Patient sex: M
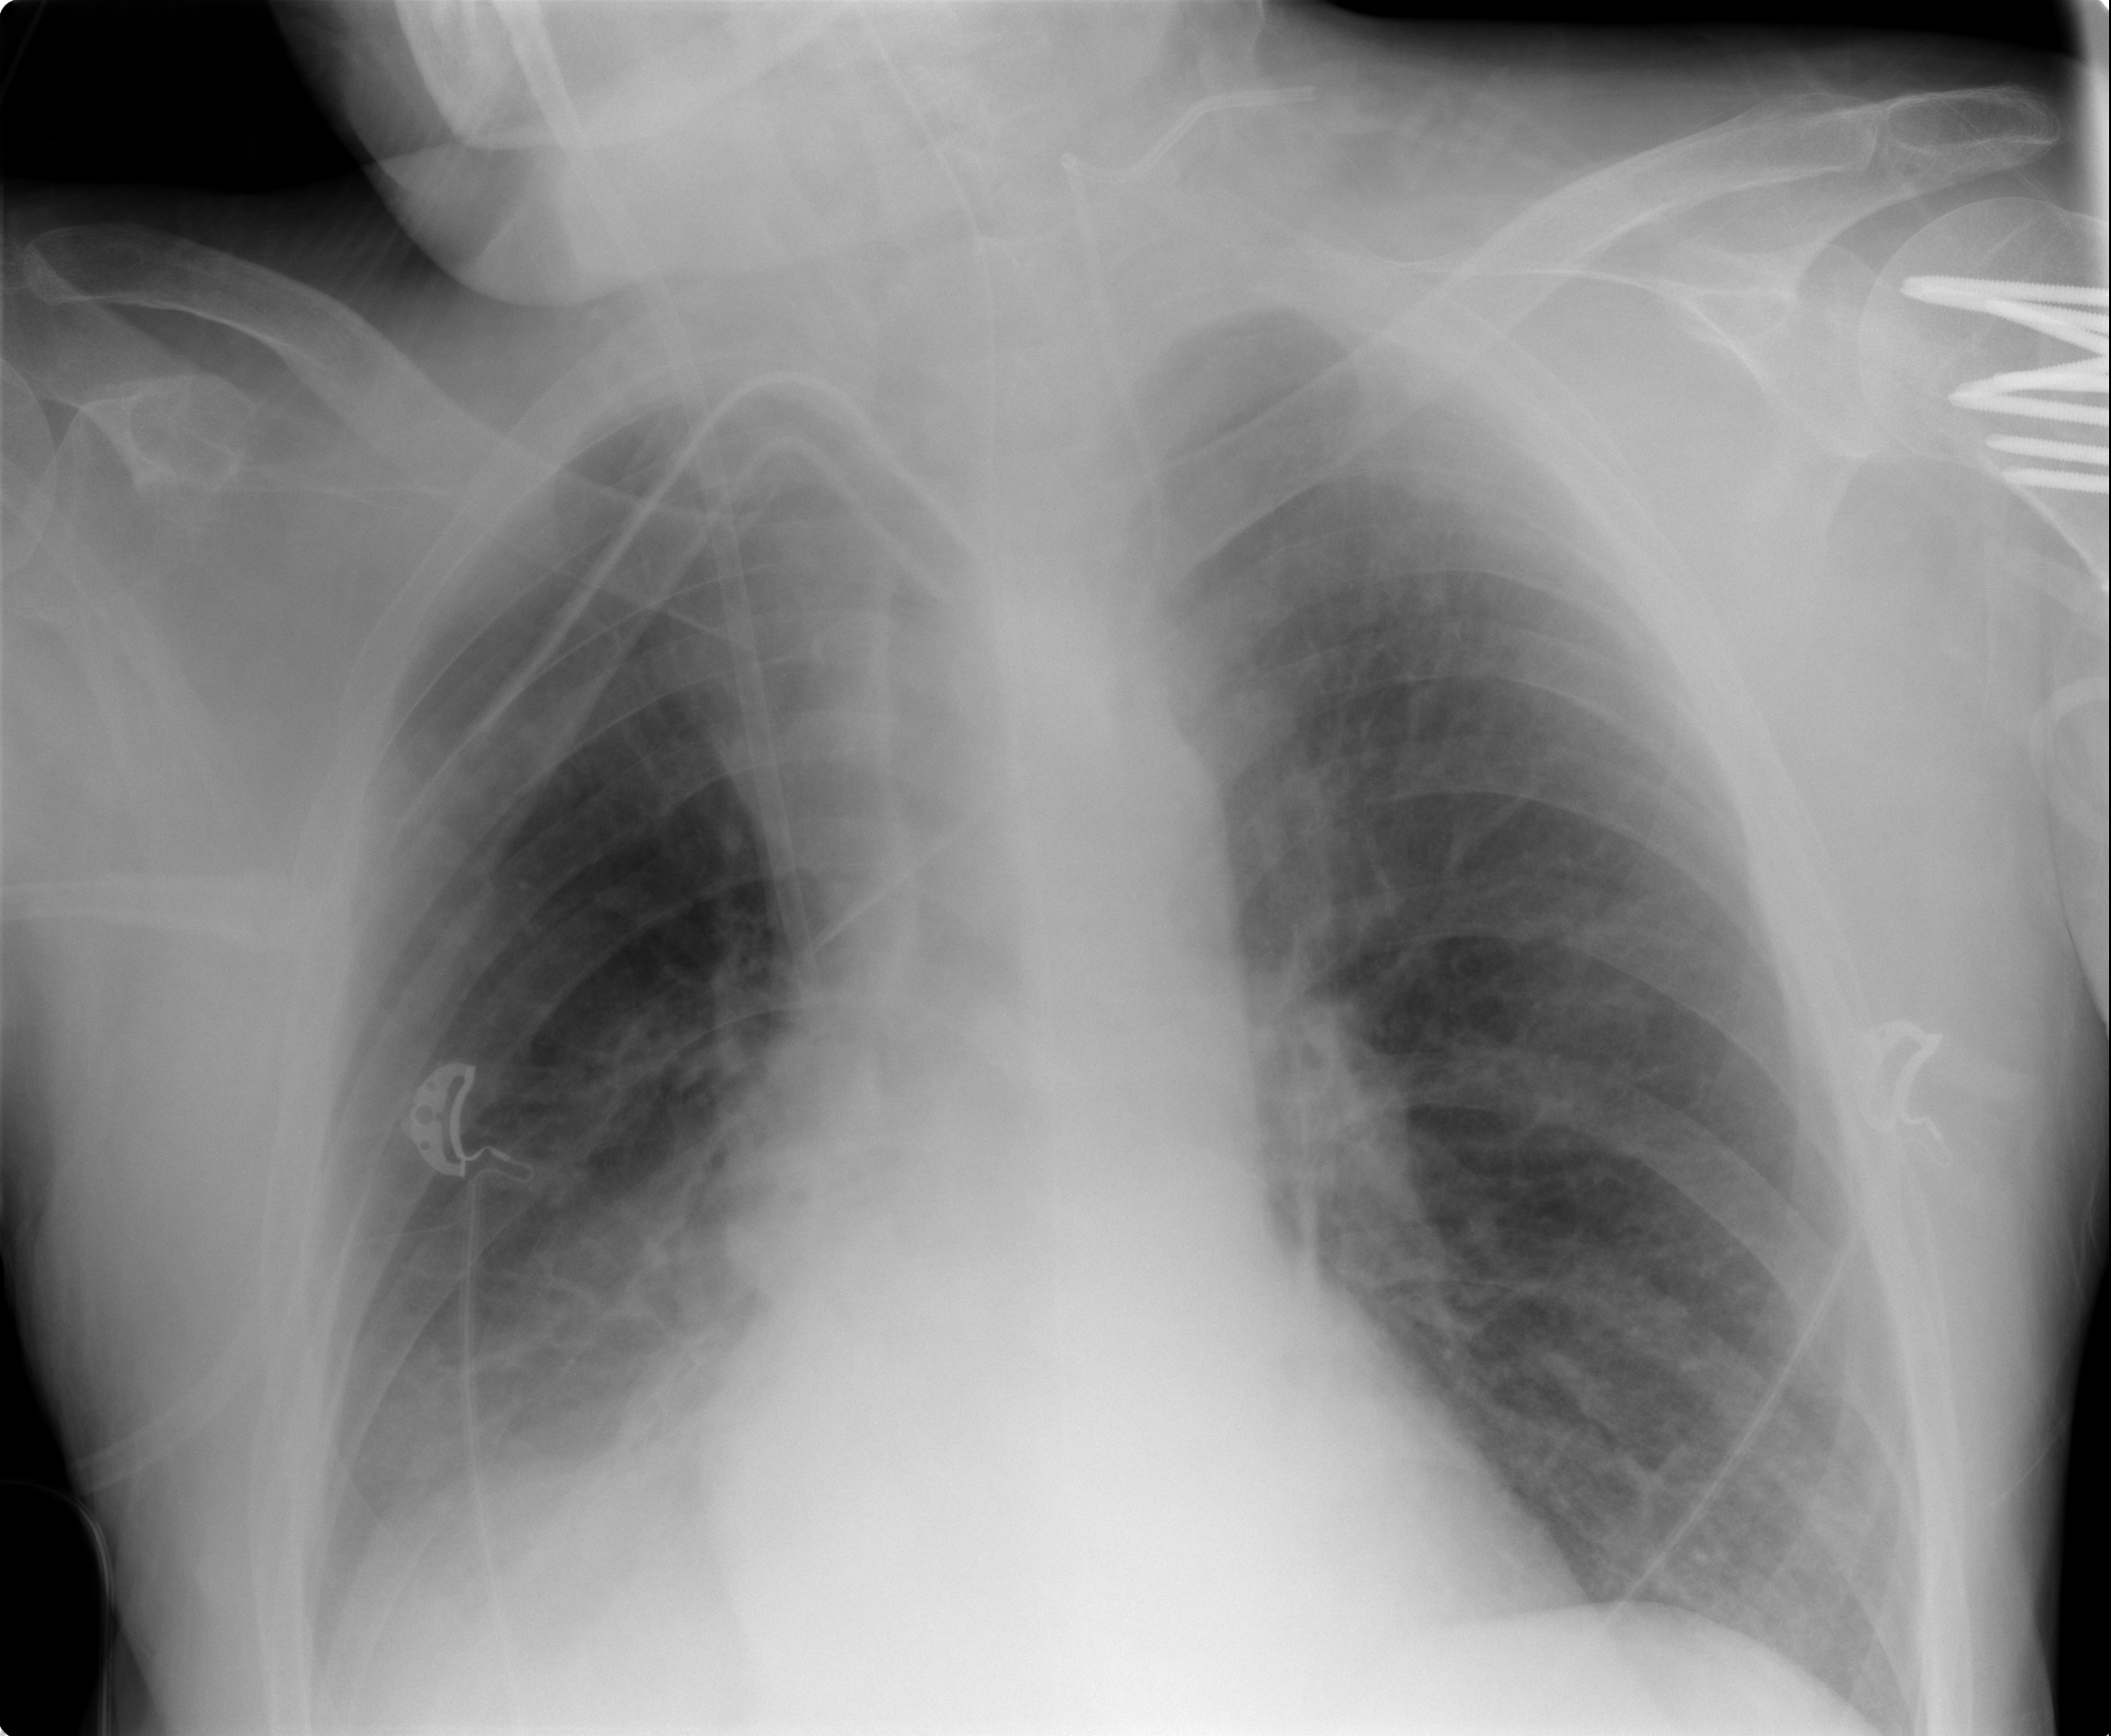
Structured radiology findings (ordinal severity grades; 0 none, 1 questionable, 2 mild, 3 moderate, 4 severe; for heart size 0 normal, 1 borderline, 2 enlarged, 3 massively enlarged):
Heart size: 0
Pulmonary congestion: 1
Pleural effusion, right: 2
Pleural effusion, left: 0
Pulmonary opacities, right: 2
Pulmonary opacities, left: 0
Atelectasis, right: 3
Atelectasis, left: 2